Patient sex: M
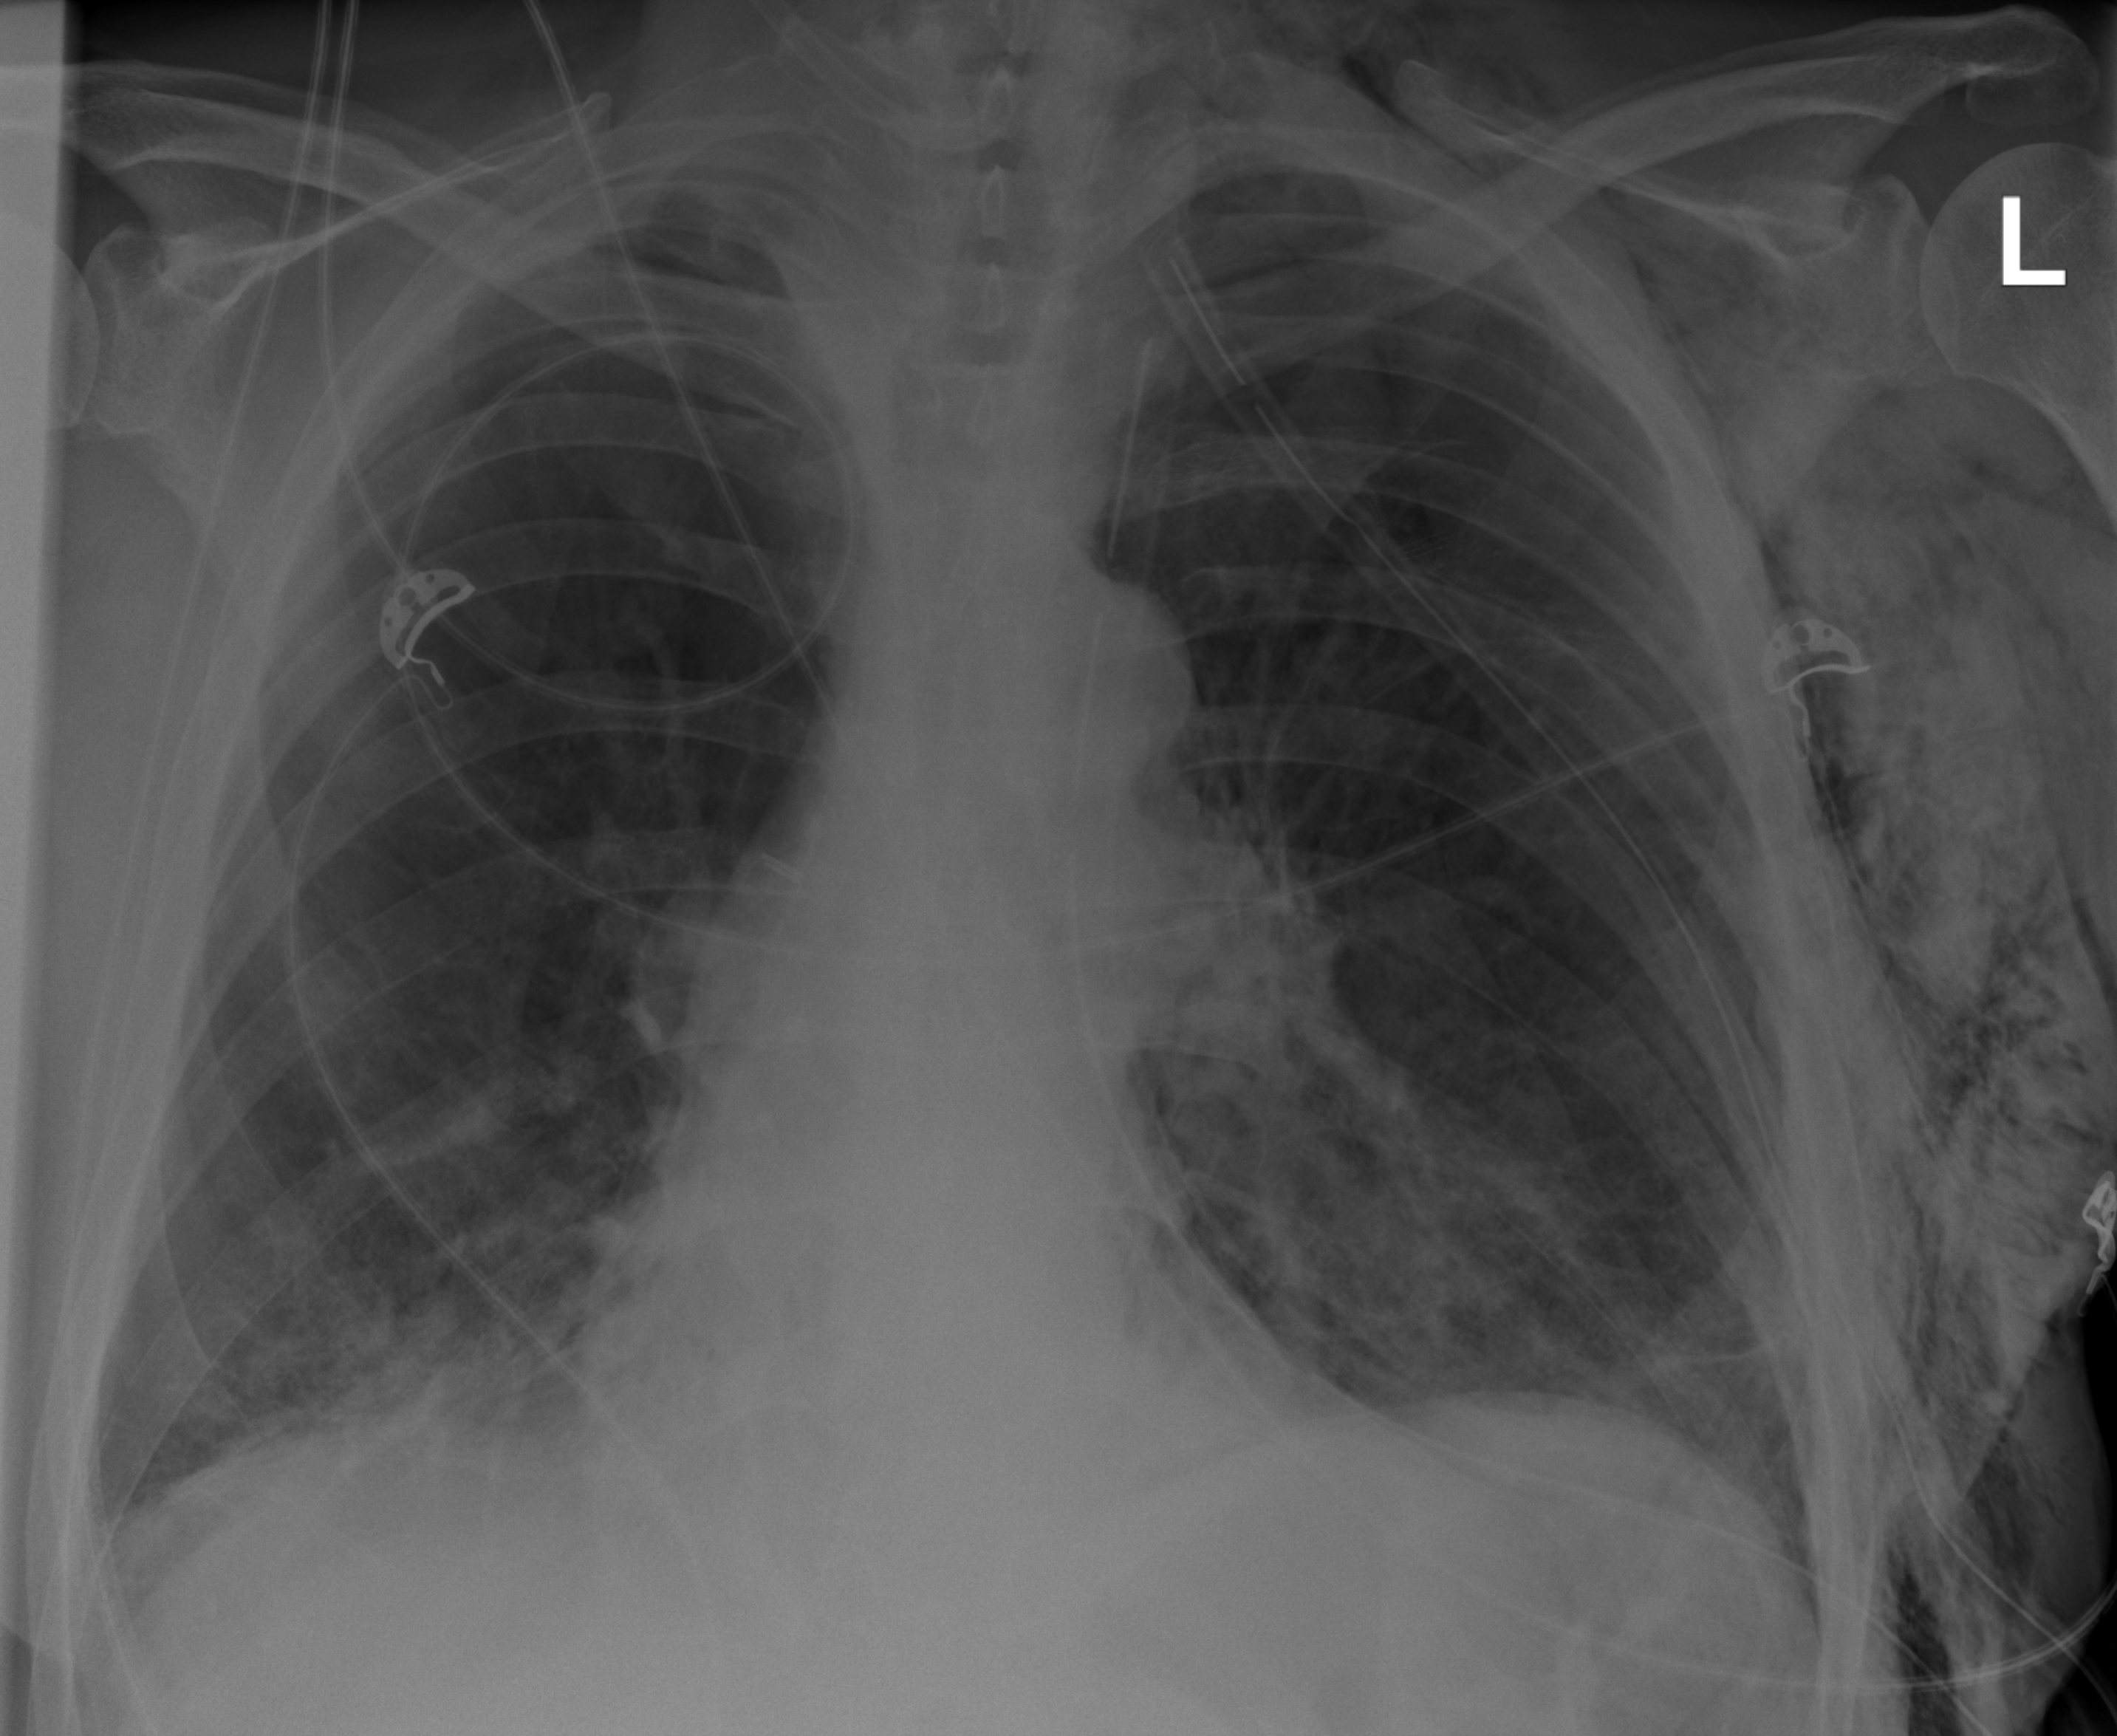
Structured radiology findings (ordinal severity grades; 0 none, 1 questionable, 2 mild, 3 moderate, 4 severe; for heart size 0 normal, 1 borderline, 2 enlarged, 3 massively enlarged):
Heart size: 0
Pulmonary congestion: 0
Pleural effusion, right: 0
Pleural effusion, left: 0
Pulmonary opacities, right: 0
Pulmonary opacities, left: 0
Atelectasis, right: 2
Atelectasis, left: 2